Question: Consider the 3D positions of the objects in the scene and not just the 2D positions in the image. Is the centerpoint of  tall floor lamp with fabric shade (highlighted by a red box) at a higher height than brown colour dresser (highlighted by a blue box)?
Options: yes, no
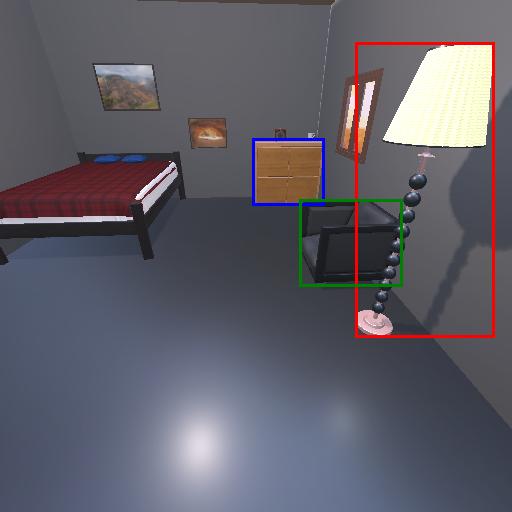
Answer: yes